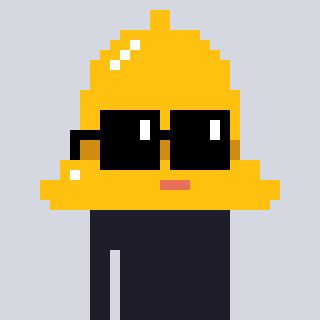
a pixel art character with square black sunglasses, a bell-shaped head and a slimegreen-colored body on a cool background